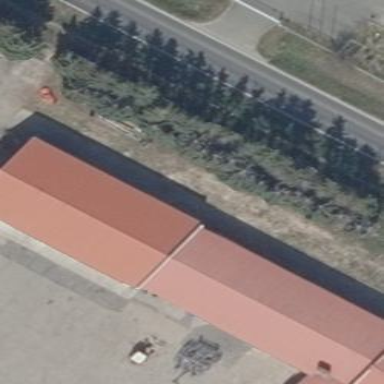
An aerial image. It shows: Commercially used building with gabled roof oriented along its structure.